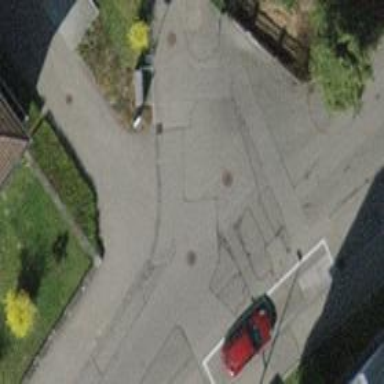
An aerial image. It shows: Traffic calming table.